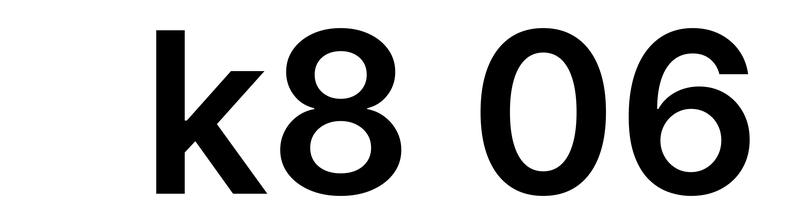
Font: Inter_SemiBold